Field crop: tomato
Growth stage: 1
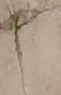
Species: cyperus